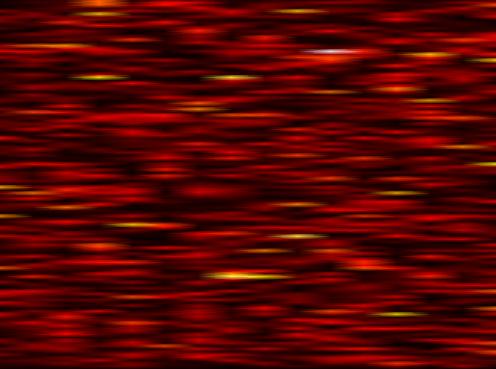
Label: FOFDM